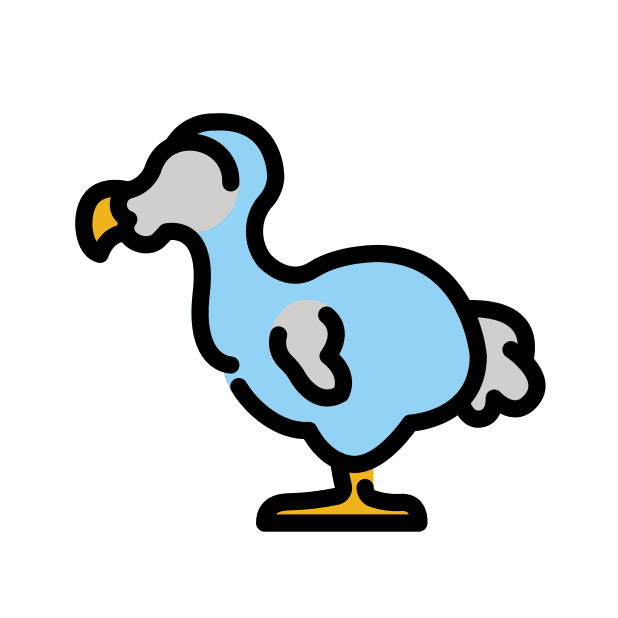
Emoji: 🦤
Name: dodo
Unicode: 0x1f9a4